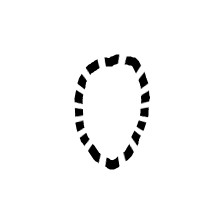
Shape: circle